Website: walmart
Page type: billing-address
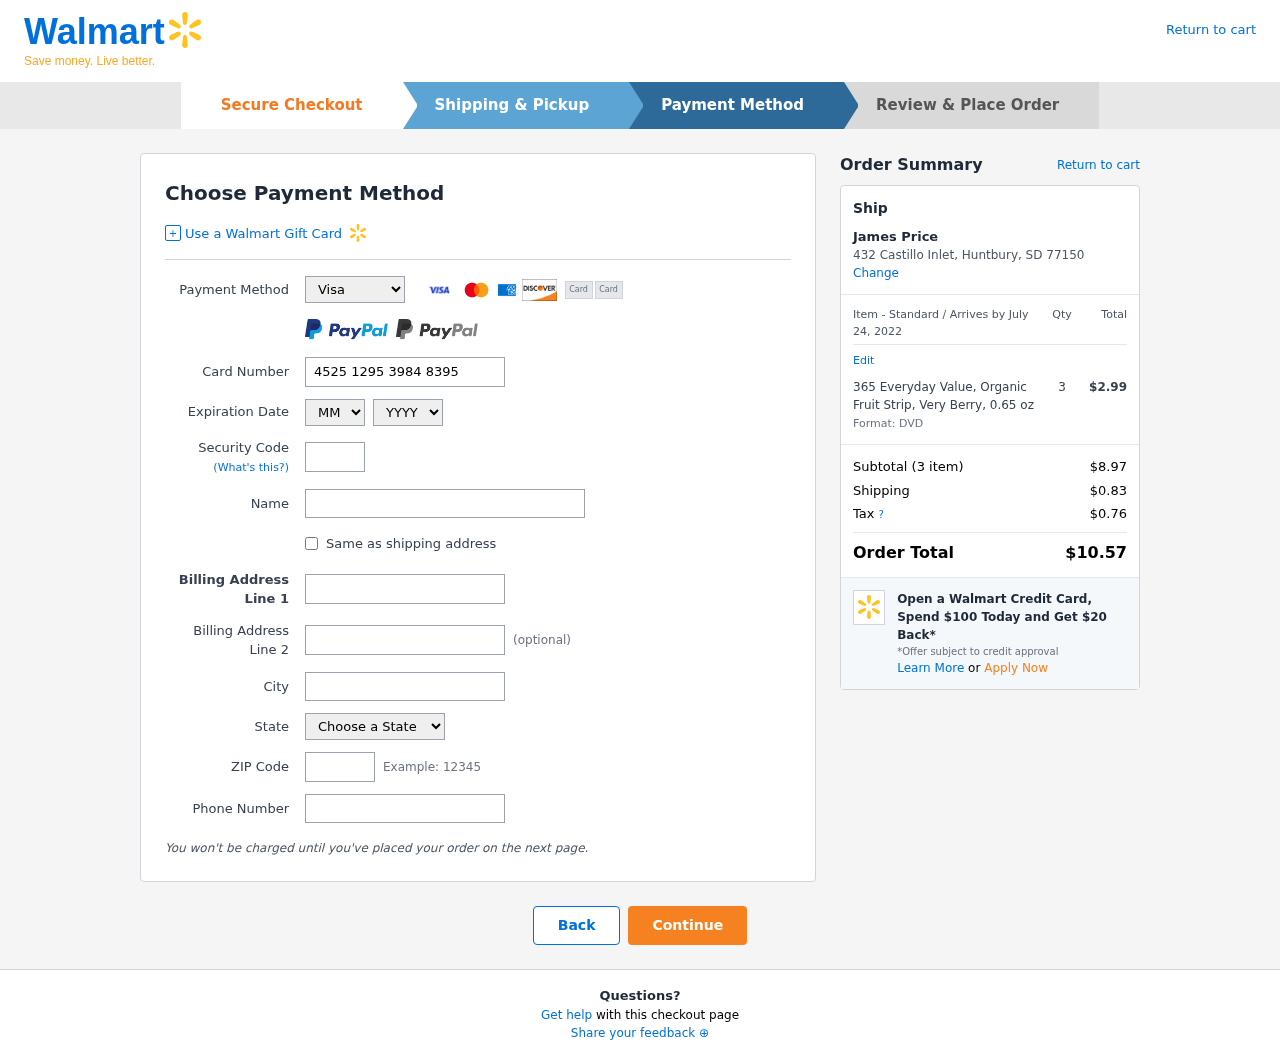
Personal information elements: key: PII_CARD_CVV
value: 446
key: PII_CARD_EXPIRY_MONTH
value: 12
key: PII_CARD_EXPIRY_YEAR
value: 30
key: PII_CARD_NUMBER
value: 4525 1295 3984 8395
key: PII_CARD_TYPE
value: Visa
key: PII_CITY
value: Huntbury
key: PII_CITY_STATE_ZIP
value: Huntbury, SD 77150
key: PII_FULLNAME
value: James Price
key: PII_PHONE
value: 3378205837
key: PII_POSTCODE
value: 77150
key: PII_STATE
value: South Dakota
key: PII_STREET
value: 432 Castillo Inlet
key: PII_FULLNAME2
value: James Price
Product elements: key: PRODUCT1_NAME
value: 365 Everyday Value, Organic Fruit Strip, Very Berry, 0.65 oz
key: PRODUCT1_PRICE
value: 2.99
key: PRODUCT1_QUANTITY
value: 3
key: PRODUCT1_DESC
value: Format: DVD
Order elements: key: ORDER_DELIVERY_DATE
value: July 24, 2022
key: ORDER_NUM_ITEMS
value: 3
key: ORDER_SUBTOTAL
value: $8.97
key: ORDER_SHIPPING_COST
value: $0.83
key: ORDER_TAX
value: $0.76
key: ORDER_TOTAL
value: $10.57